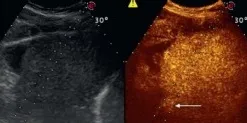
Laser ablation of a small HCC with US and CEUS guidance. (b). Oblique subcostal contrast-enhanced US scan of the right lobe of the liver, showing a residual hyper-enhancing focus 5 mm in size in the posterior portion of the nodule treated with LTA (arrow, right side of the split screen).
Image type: radiology (ultrasound)